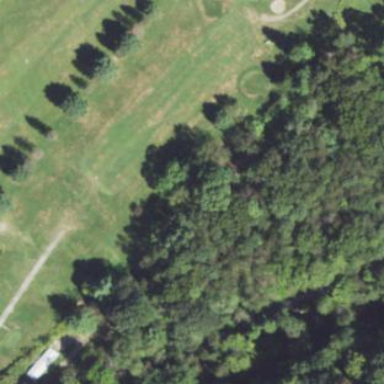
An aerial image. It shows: Golf fairway on grassland designated for leisure and sports activities.